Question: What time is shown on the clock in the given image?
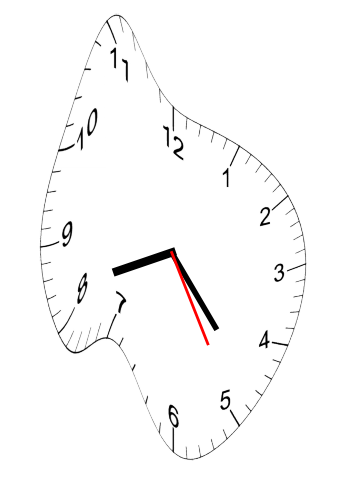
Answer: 08:23:25